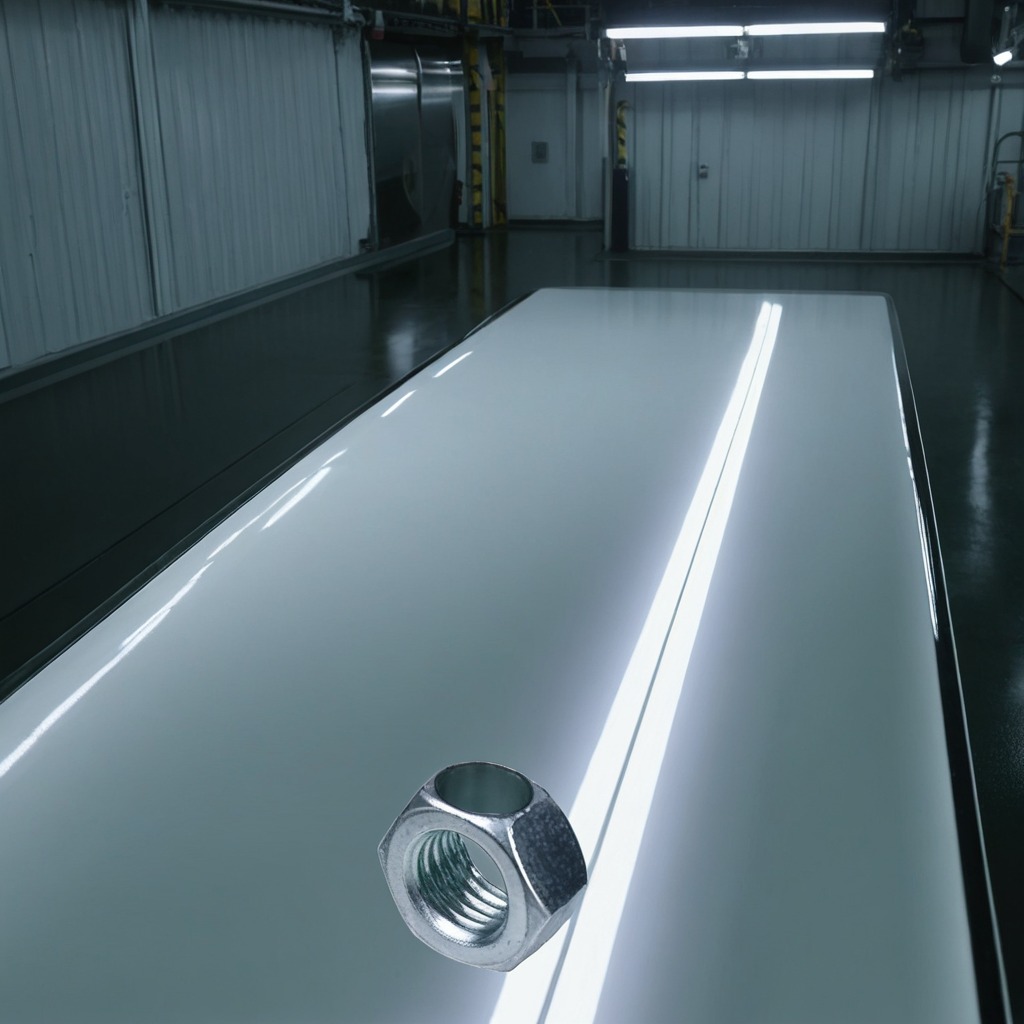
A metal nut is lying on a high-gloss table in a ship maintenance bay industrial lighting.